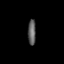
Tissue: lung
Cell type: Epithelial cells
Senescence score: 0.5538
Nuclear area (px): 203
Mean DAPI intensity: 91.995